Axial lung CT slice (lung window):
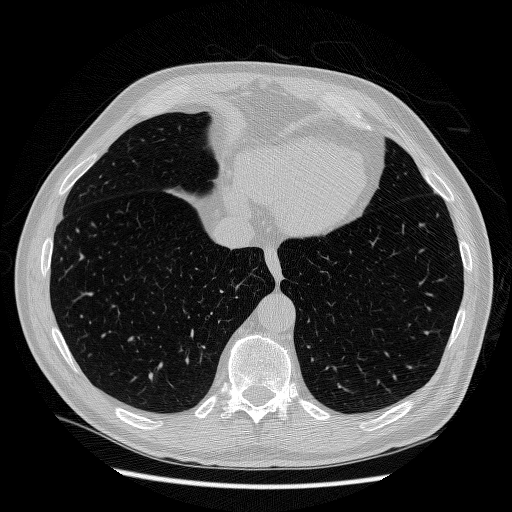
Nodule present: no